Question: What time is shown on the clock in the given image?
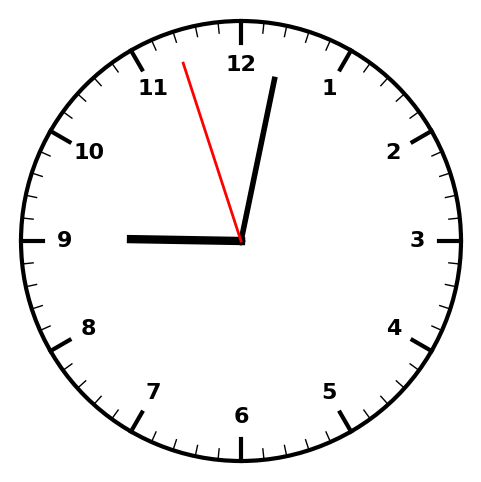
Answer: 09:01:57